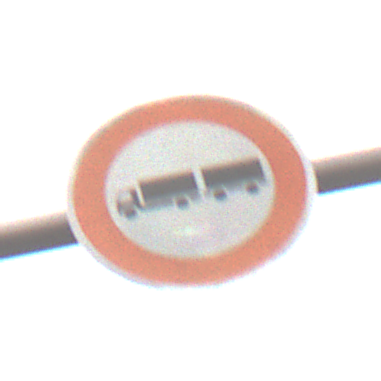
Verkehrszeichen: VerbotLastkraftwagenMitAnhaenger
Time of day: MorningAfternoon
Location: Outdoor (Nature)
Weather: Overcast
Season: NotSpecified
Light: Natural